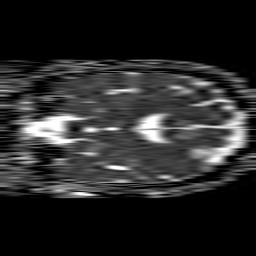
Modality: ADC
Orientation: coronal
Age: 46
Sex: female
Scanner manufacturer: philips
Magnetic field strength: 1.5 T
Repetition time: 4.6 s
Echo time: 0.09059 s